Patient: sex F, age 55
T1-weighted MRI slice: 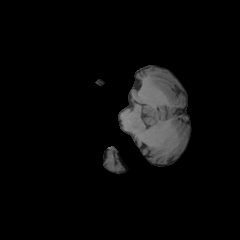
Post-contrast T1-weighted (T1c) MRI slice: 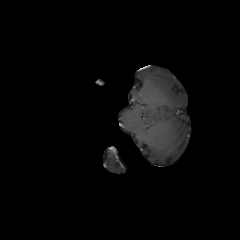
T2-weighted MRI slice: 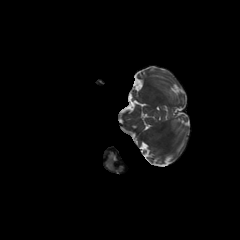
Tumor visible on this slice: no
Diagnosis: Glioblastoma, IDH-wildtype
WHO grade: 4